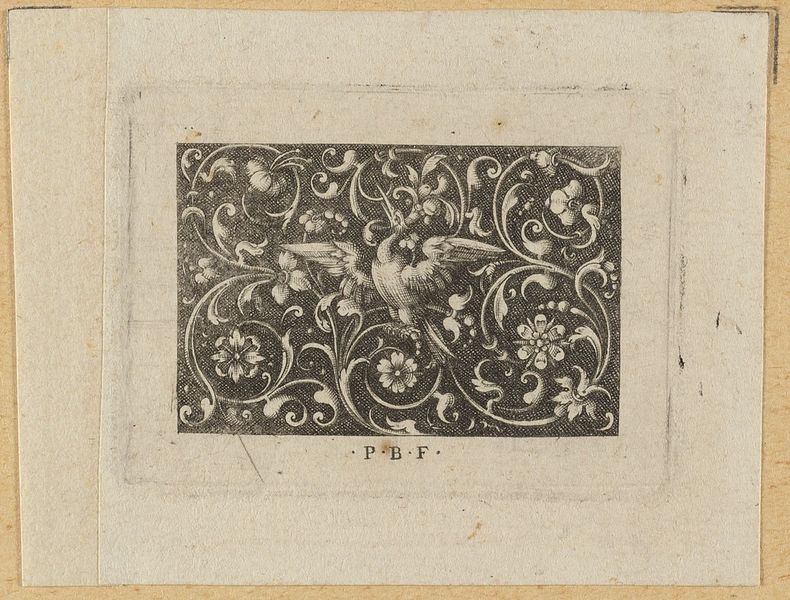
Titel: Füllung, Blatt aus der Folge 'Varii Generis Opera Aurifabris Necessaria, Paulus B. F. & Ex.'
Künstler: Paul Birckenholtz
Standort: Hamburg
Institution: Museum für Kunst und Gewerbe Hamburg
Schlagwörter: blätter, flügel, vogel, weiß, blumen, fenster, schwarz, blüten, tiere, ornament, rahmen, bild, pflanzen, papier, grafik, graphik, floral, foto, fotografie, photographie, druckgraphik, druckgrafik, stich, seite, pfau, buchseite, kupferstich, groteske, rankenwerk, rankenornament, verzieren, tierornament, gerippt, reproduktionen, druckerzeugnisse, vögel, ornamentstich, vorlageblätter, pbf